Question: I was given a few practice questions for an upcoming exam. I already have been given the solution for this problem which is described in this picture here

There really is no explanation to the solution.
I am curious as to how I can arrive to an answer here. I figure i can create a bunch of subproblems like
Traversal from A->C, A->D, A->E, then figure out A->B based on the previous solutions. But I am quite lost.
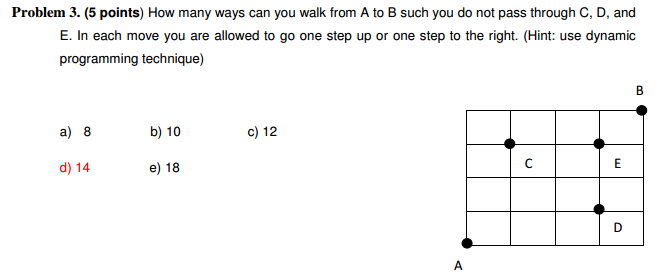
Answer: First, how many ways are there to get from (0,0) to (x, y) using only R=right and U=up steps? (No restrictions on not passing through other points.) Each such path with have length x+y and contain x R's and y U's, so there are binom(x+y, x) or binom(x+y, y) ways to do this.
Using this information you could calculate how many paths there are from A-B (call this nAB), from A-C (call it nAC), from A-D, ... etc (all of the combination of pairs). Note that there are no paths from C to D (since you cannot go down) and no paths from D to C since you cannot go left.
Now, use inclusion exclusion. The idea is to subtract off bad cases. For example, a bad case would be starting at A going through C and then to B. How many ways can this be done? nAC x nCB. Another bad case is going through E, there are nAE x nEB ways to do this... subtract them off. Then going through D is also bad. There are nAD x nDB ways to end up at B going through E... subtract those off too. Now, the problem is you've subtracted off too much (paths that go through 2 of the bad points)... so add those back in. How many points go through C and E and end at B? nAC x nCE x nEB, add those in. How many points go through D and E? nAD x nDE x nEB, add those in. In principle, you'd then subtract the paths that went through all three but there are none of those.